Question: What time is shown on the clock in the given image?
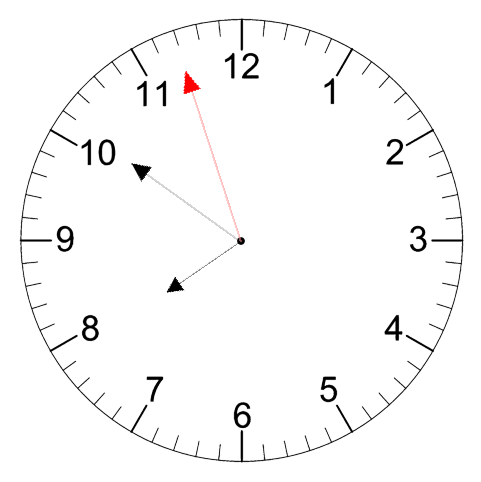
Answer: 07:50:57